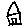
Label: house